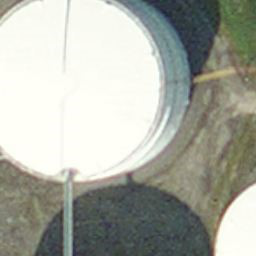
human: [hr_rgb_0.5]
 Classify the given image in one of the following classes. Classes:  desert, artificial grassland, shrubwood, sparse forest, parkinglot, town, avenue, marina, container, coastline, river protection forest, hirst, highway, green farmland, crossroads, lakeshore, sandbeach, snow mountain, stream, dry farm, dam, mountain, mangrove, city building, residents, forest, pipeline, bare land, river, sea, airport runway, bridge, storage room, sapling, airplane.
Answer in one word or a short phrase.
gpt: storage room